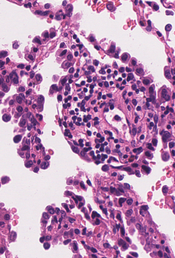
Tumor epithelial tissue: yes
Tumor-associated stroma tissue: yes
Normal tissue: no